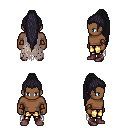
a pixel art fantasy rpg character, male body template, human, dark skin, gray tattered cape, gold greaves, raven extra-long topknot hairstyle, cloth bracers, maroon shoes, four views (front, back, left, right), 2x2 character sprite sheet, small pixel art, hard edges, no anti-aliasing